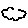
Label: cloud